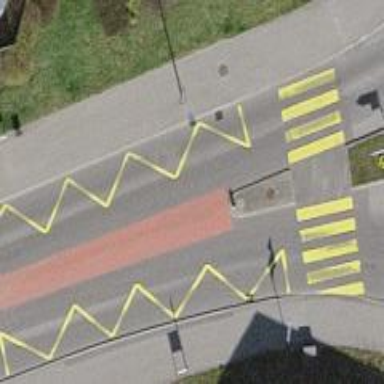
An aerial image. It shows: Bus stop equipped with public transport stop position.